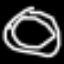
Label: donut